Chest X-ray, AP view. Patient: 59 years old, sex F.
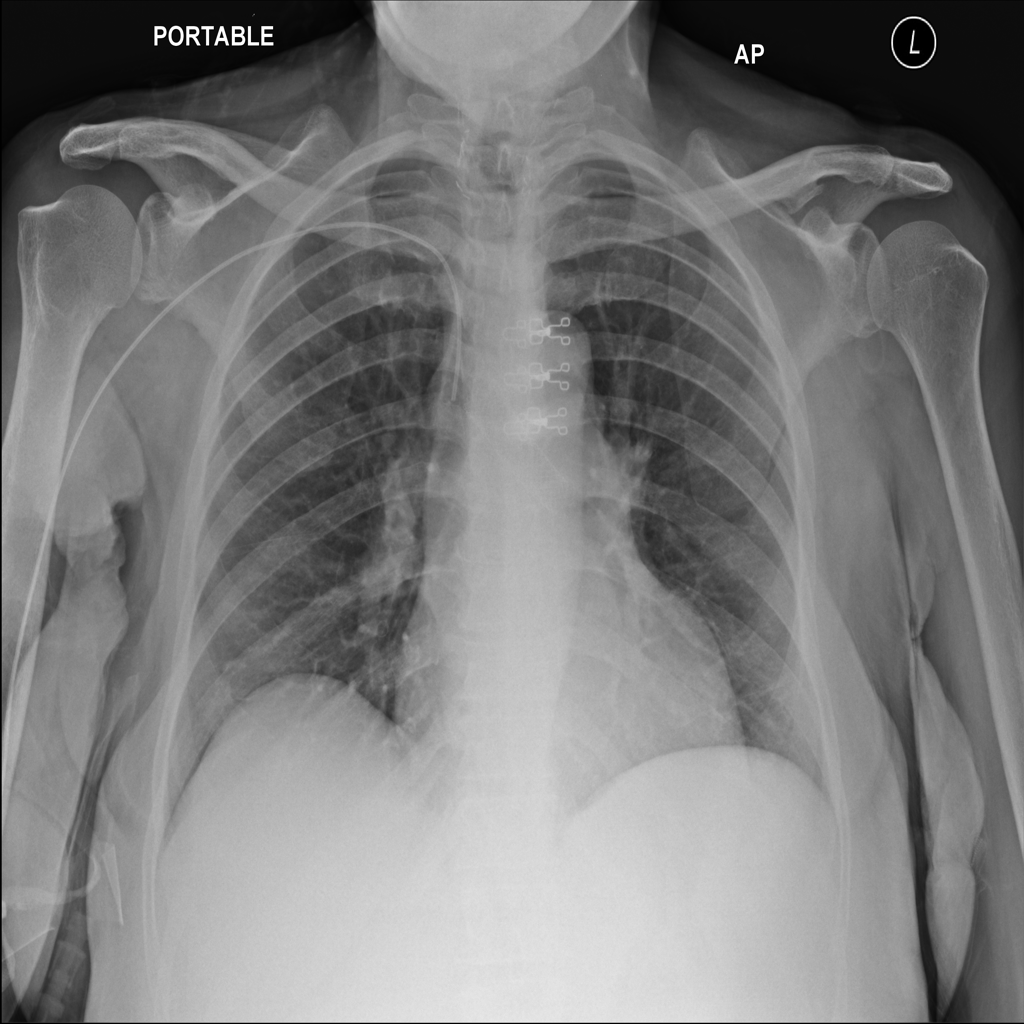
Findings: Effusion